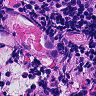
Metastatic tissue present: no